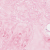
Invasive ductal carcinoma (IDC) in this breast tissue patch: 0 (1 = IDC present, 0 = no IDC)